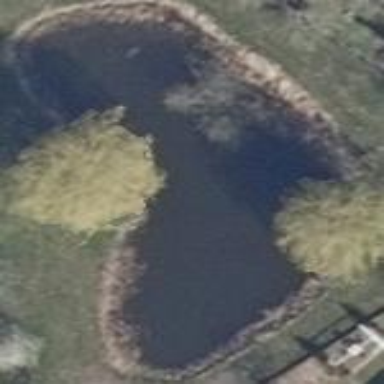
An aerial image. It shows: Pond with natural water.